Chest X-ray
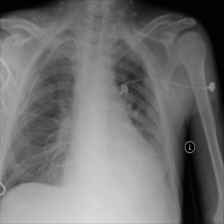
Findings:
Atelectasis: negative
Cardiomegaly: negative
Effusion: negative
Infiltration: positive
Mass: negative
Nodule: negative
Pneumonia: negative
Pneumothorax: negative
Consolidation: negative
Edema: negative
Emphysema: negative
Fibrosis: negative
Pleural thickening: negative
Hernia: negative